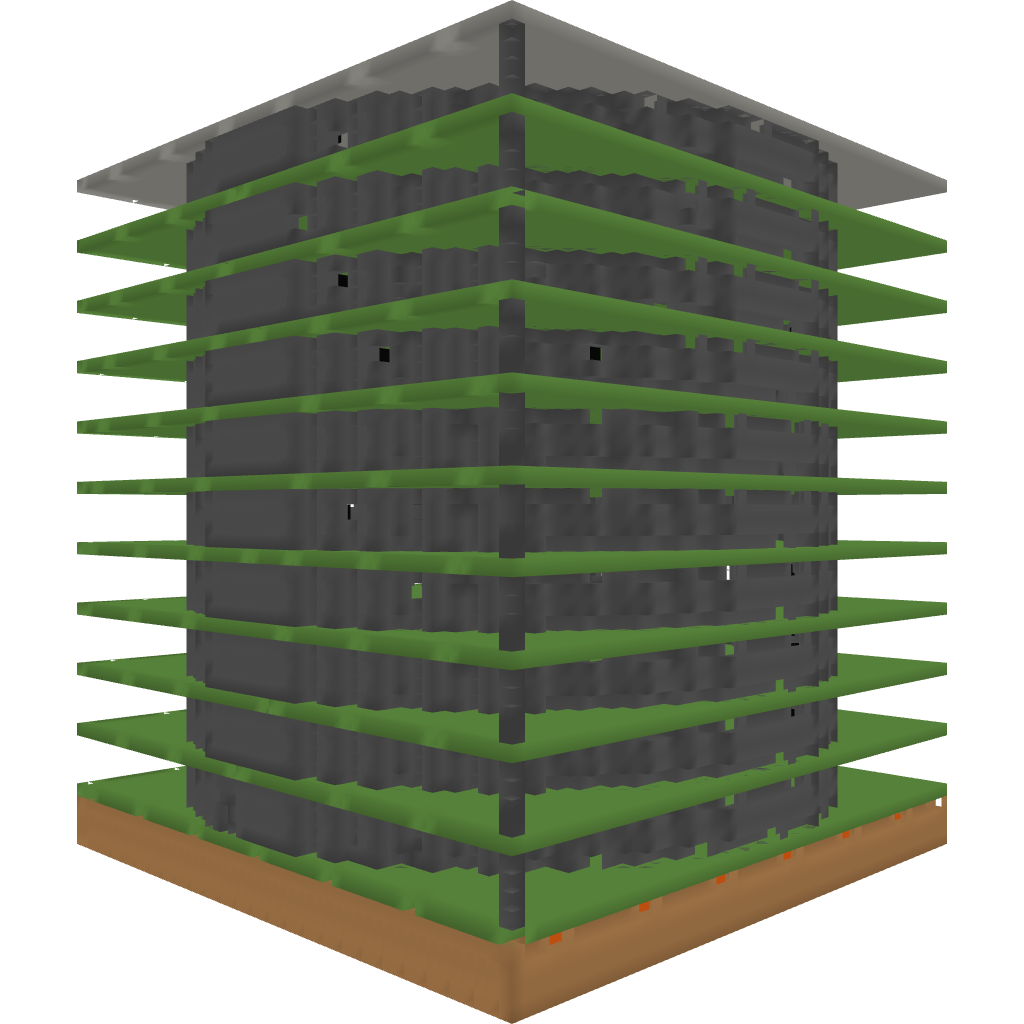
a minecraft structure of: Super Spleef arena